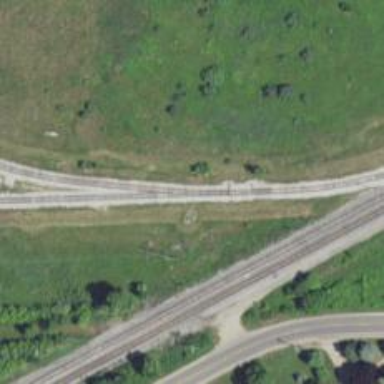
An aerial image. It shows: Rail spur service.